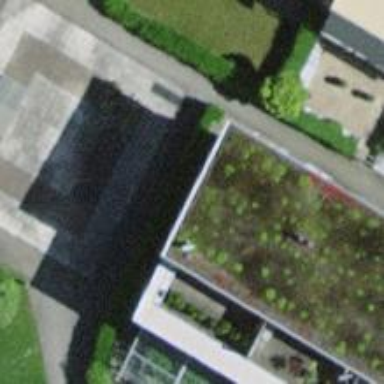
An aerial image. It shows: Flat roof terrace building.